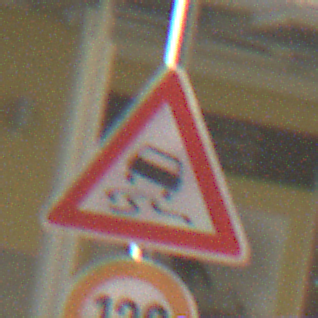
Verkehrszeichen: SchleuderOderRutschgefahr
Zusatzzeichen unten: Geschwindigkeit120
Umgebung: Outdoor, Urban
Tageszeit: MorningAfternoon
Wetter: PartlyCloudy
Licht: Natural
Jahreszeit: NotSpecified
Kontrast: HighContrast